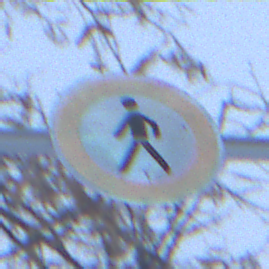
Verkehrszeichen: VerbotFussgaenger
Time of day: Midday
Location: Outdoor (Nature)
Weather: Overcast
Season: Winter
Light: Natural